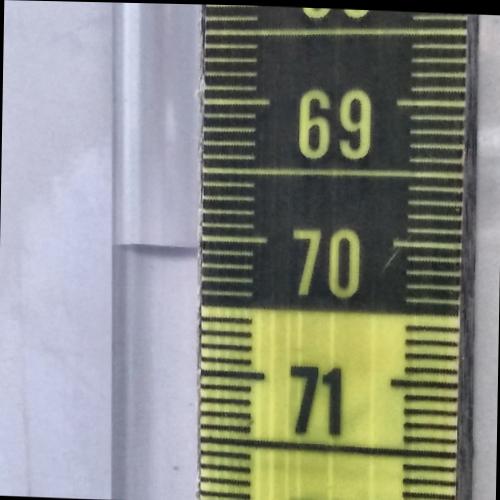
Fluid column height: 70.1 cm